Question: I'm trying to add a 'MySQL' database to my 'MVC' project through the 'Entity Framework'. I've already installed the 'Connector' and found my database but then I get this message:

What am I missing?
I've found this question about the same problem. <URL>.
And I've followed the guide, and added the MySQL.Data, MySQL.Data.Entities, MySQL.Web and EntityFramework NuGet packages. But I still have the same problem.
Also changed the '<entityFramework>' tag as suggested in the question.
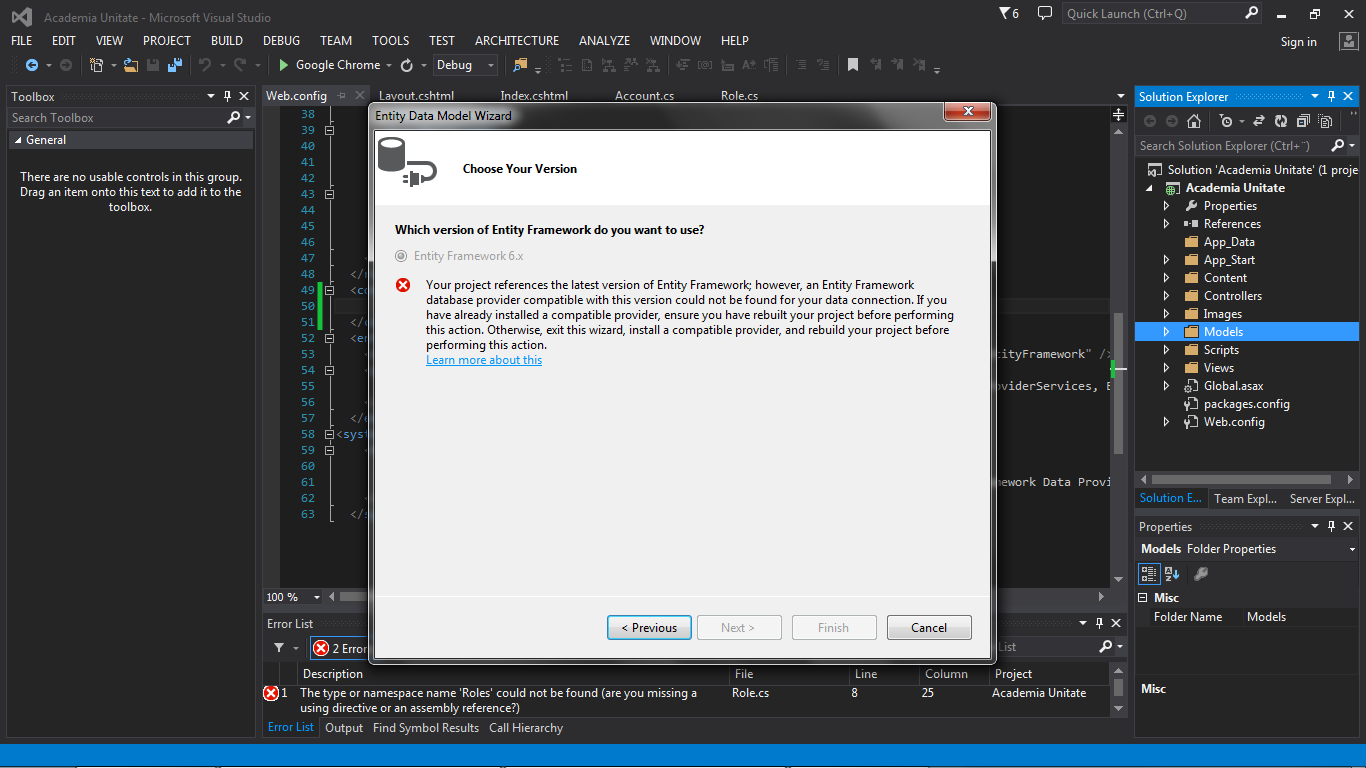
Answer: Apparently I works in any other project than this one. So made a new project with the database model and copied the code over.